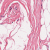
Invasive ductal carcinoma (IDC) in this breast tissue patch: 0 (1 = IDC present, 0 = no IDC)